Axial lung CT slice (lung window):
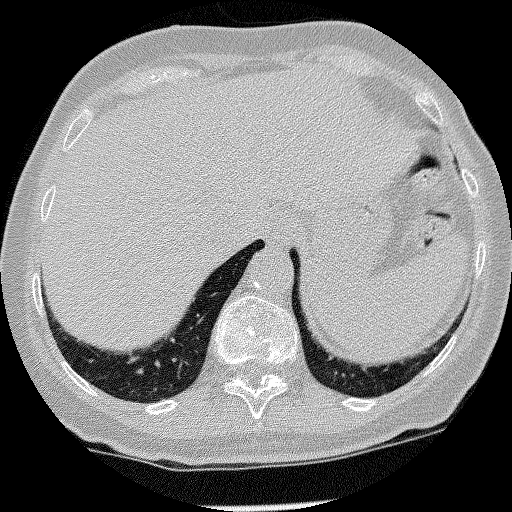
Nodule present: no